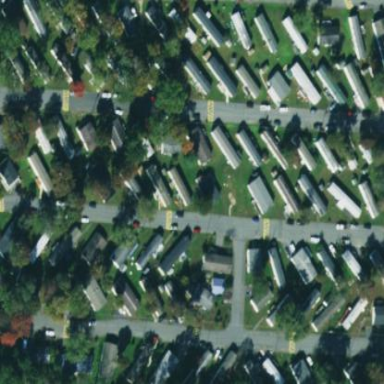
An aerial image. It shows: Residential area with static caravans.